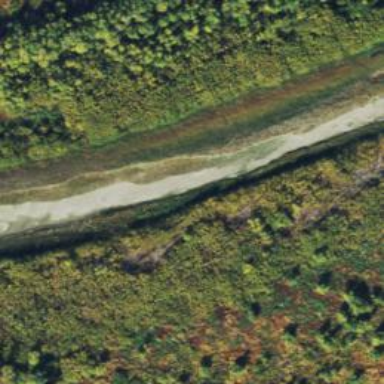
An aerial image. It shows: Oxbow waterway.